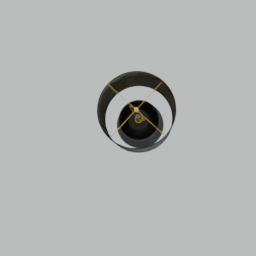
Label: lighting